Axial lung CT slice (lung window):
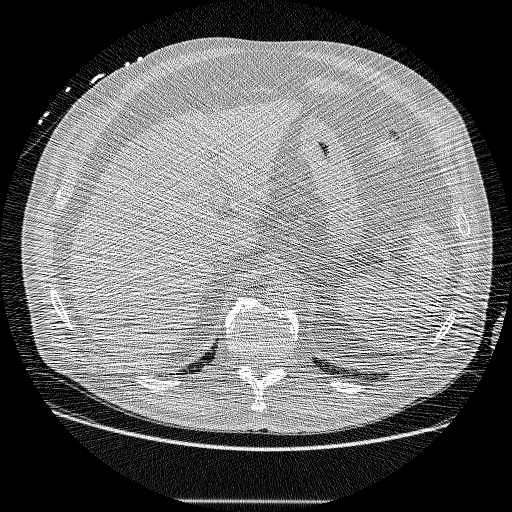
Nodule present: no